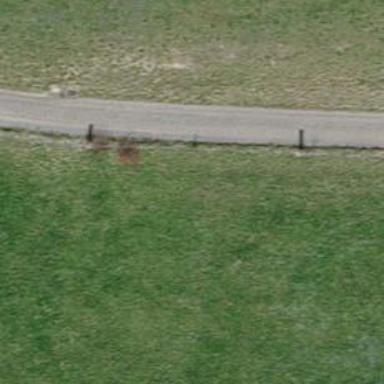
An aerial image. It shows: Service road with gravel surface.